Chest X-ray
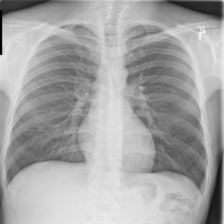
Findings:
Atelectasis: negative
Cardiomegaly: negative
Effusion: negative
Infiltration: negative
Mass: negative
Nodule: negative
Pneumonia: negative
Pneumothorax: negative
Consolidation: negative
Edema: negative
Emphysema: negative
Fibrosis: negative
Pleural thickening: negative
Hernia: negative